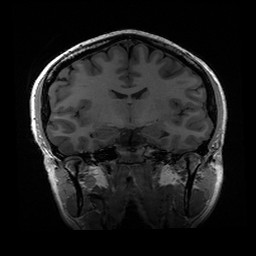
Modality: T1w
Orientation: coronal